Current action and preconditions to check: path_clear

Your task: For each precondition in the list above, predict whether it will hold at this action.

Consider the current scene as observed from the mobile robot's camera, and analyze the predicted future states of all dynamic agents (e.g., people, animals, vehicles, or any moving entities) within the NEXT SECOND.

IMPORTANT: Only answer "very likely" if you are absolutely certain—based on strong, clear evidence—that a dynamic agent will violate the precondition in the predicted future state. Do NOT answer "very likely" for unlikely, ambiguous, or low-probability risks.

Ask yourself for each precondition: Is there a high probability, with clear and convincing evidence, that the predicted future states of any dynamic agent will interfere with the predicted future state of the currently executing action within the NEXT SECOND, causing that precondition to fail?

Assess the risk level based on these predictions. Use "likely" or "very likely" if motions create a clear risk of interference.

Use "neutral" or "improbable" if agents are nearby but their predicted paths are clearly diverging or non-conflicting.

Failure Risk Categories: "very improbable", "improbable", "neutral", "likely", "very likely"

Answer Format: Output ONLY the probability_of_failure value from these categories: "very improbable", "improbable", "neutral", "likely", "very likely"

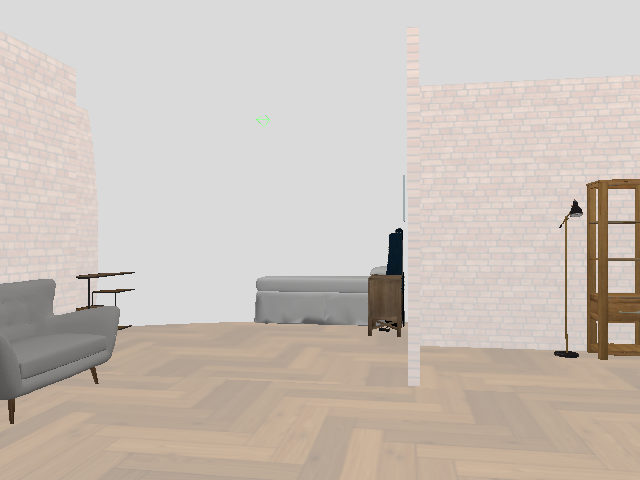

Answer: very improbable